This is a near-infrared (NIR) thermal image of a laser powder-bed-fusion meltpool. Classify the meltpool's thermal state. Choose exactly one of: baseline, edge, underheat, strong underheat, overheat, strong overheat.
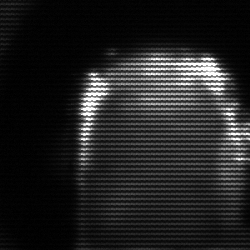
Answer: baseline